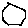
Label: hexagon